Question: In Android JellyBeans we have a feature that allows user to call back or send a text message to the number that we've missed.

What is the ID of 'Message' icon resource ?
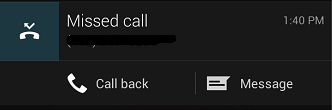
Answer: You can find all platform specific resources in android\sdk\platformndroid-{version}\data. There are all resource folders like "drawable-hdpi" with icon and drawable resources. After you find needed icon, you can get it programmatically "android.R.drawable.icon_name"